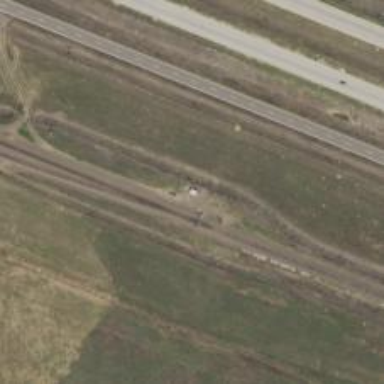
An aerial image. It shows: Railway spur junction.